Aerial crown-view tile of a tropical tree (Barro Colorado Island, Panama), acquired 20240813:
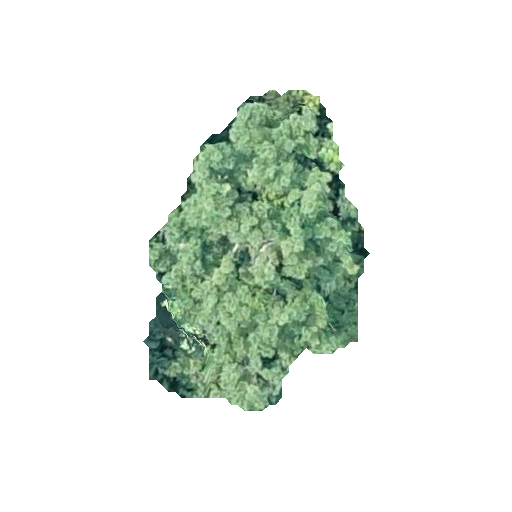
Species: Lonchocarpus heptaphyllus
GBIF accepted scientific name: Lonchocarpus heptaphyllus
Crown area: 75.345 m²